Field crop: maize
Growth stage: 2
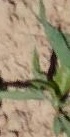
Species: maize